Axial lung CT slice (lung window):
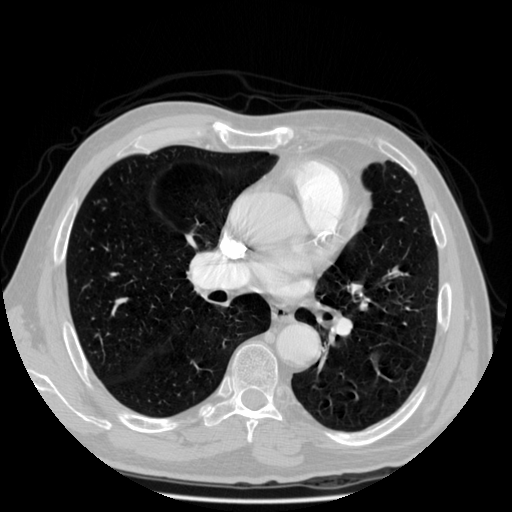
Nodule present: no